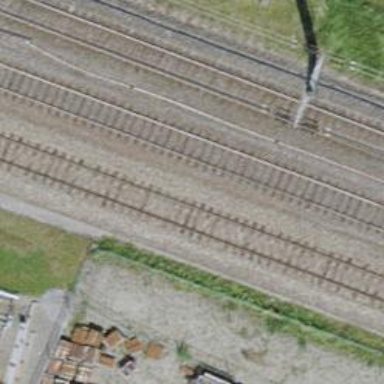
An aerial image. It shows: Single-track electrified railway with contact line.